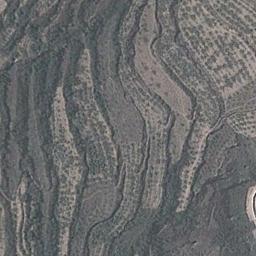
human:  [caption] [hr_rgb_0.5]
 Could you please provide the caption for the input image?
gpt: The bare and green terrace is next to some trees .

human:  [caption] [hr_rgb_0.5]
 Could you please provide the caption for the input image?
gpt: The green plants are on the terrace .

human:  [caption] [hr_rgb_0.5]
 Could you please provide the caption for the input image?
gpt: A large layer of green terraced fields, The crops in the fields are lush like green forests .

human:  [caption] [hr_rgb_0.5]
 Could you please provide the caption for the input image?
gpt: There are no crops on the terraces in the picture .

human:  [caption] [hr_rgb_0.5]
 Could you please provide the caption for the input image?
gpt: There are some green terraces arranged neatly .